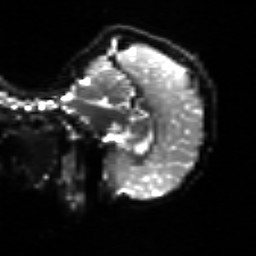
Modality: sbref
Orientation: sagittal
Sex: female
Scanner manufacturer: siemens
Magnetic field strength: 3 T
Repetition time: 5 s
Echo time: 0.071 s